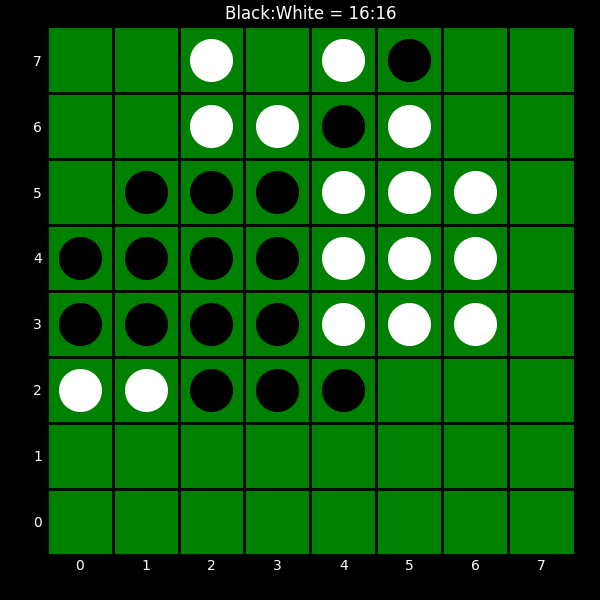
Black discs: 16
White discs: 16